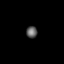
Tissue: lung
Cell type: Fibroblasts
Senescence score: 0.5569
Nuclear area (px): 129
Mean DAPI intensity: 94.395